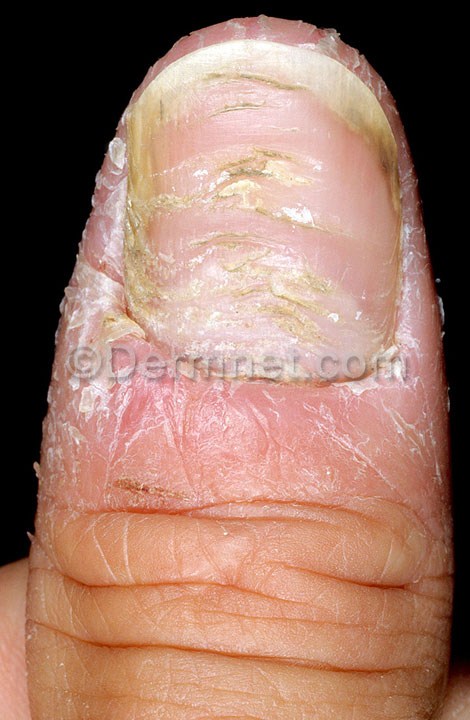
Disease: Nail Fungus and other Nail Disease